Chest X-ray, PA view. Patient: 47 years old, sex F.
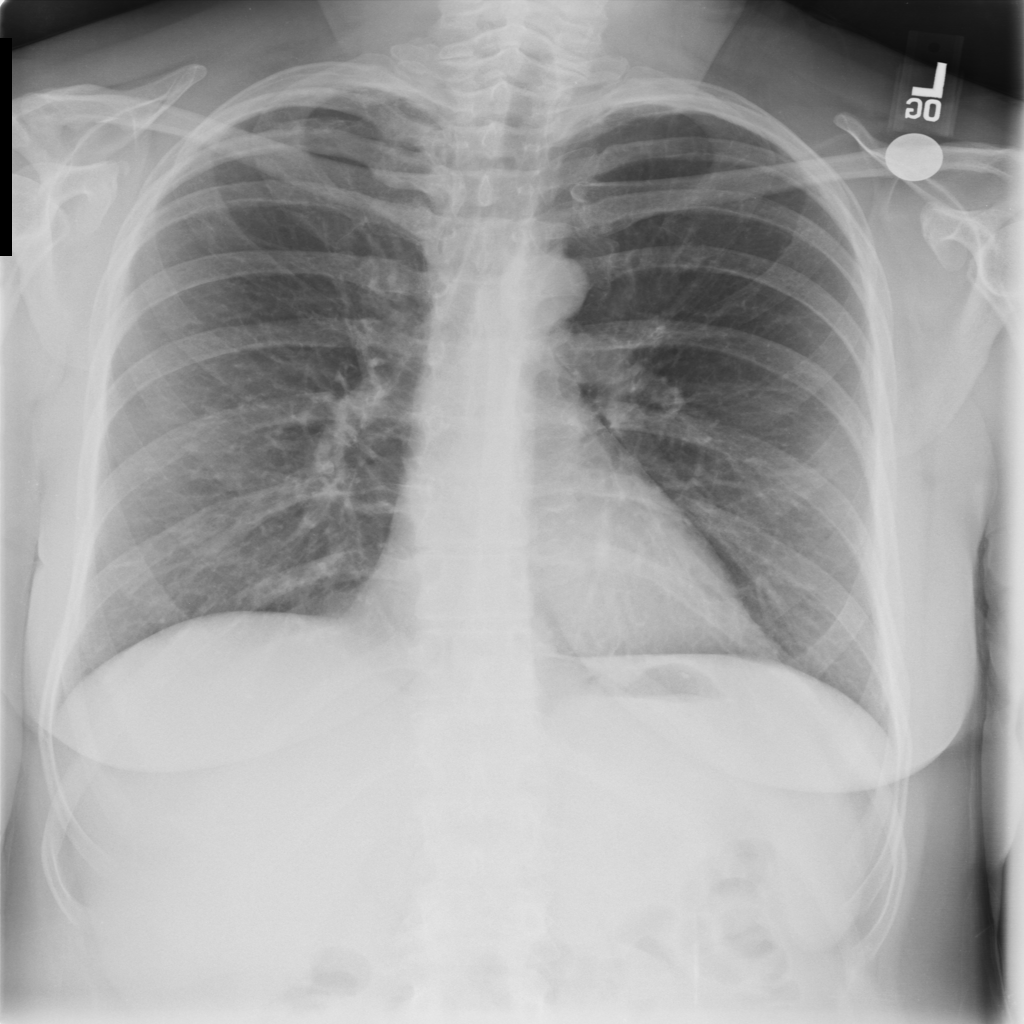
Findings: No Finding